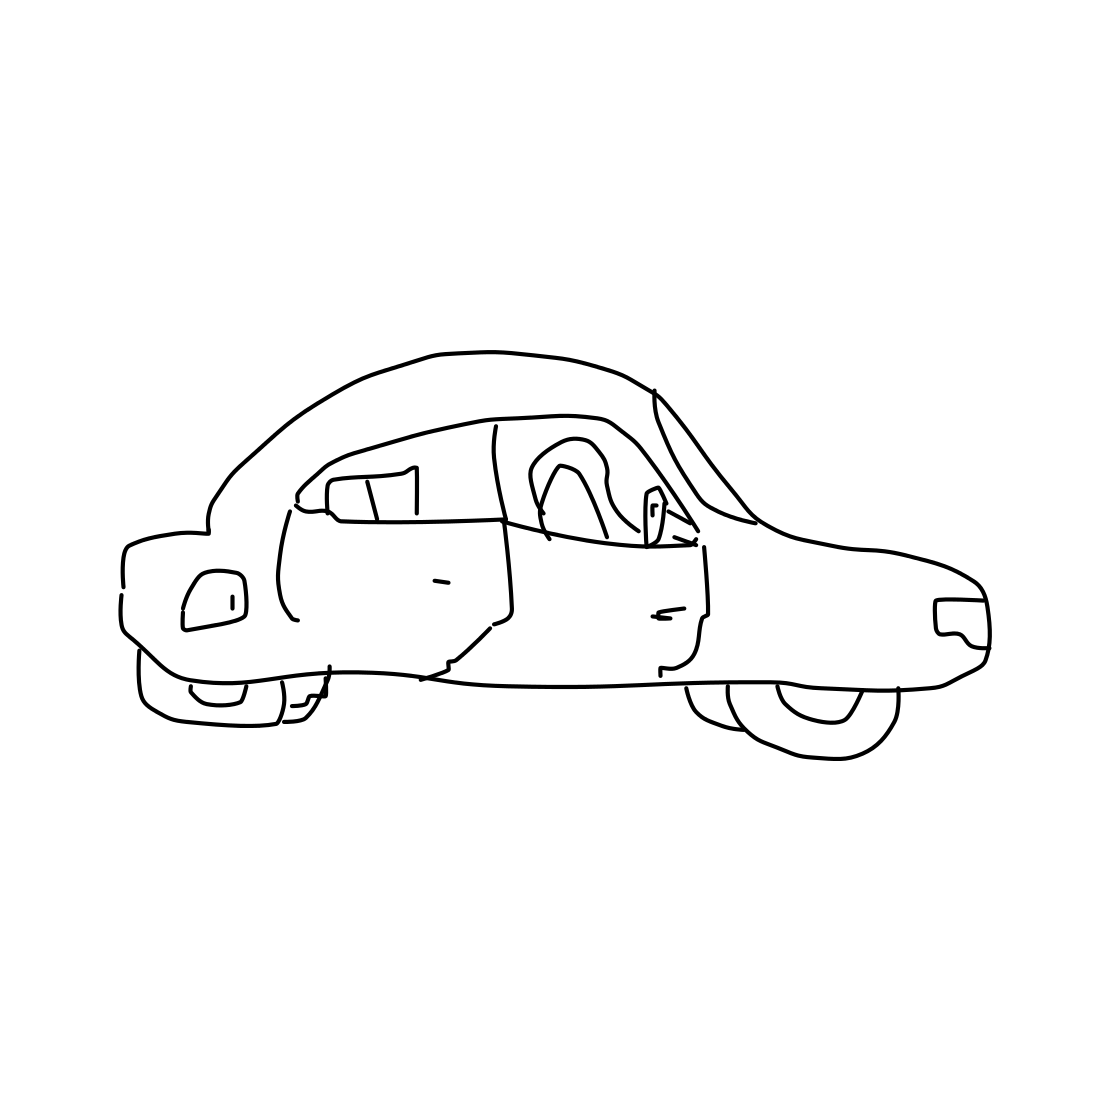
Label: car (sedan)